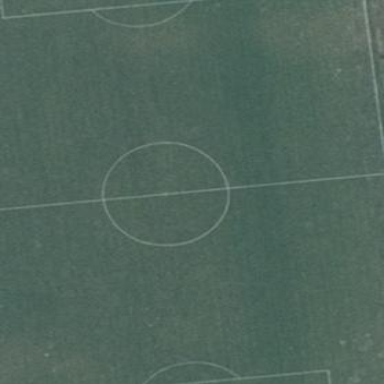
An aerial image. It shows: Soccer pitch for leisure land activities.